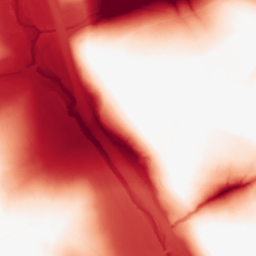
Category: morphological
Decomposition family: tophat
Decomposition parameters: size: 100
mode: black
Upsampling method: quartic
Upsampling parameters: scale: 4
Upsampling scale: 4